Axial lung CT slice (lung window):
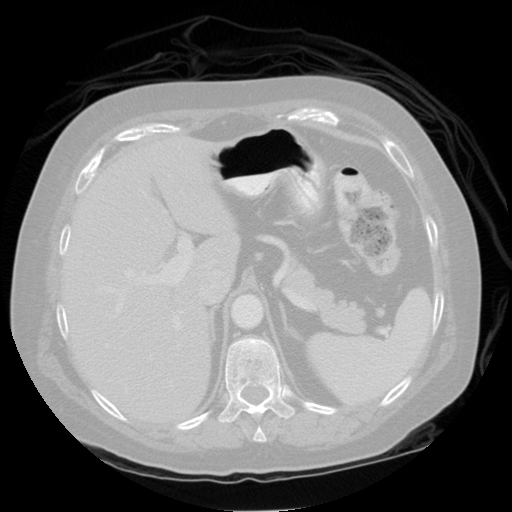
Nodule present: no